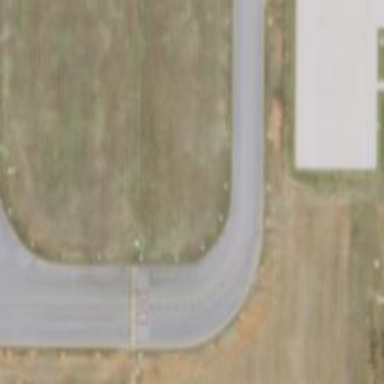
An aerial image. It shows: Image of taxiway at airport.